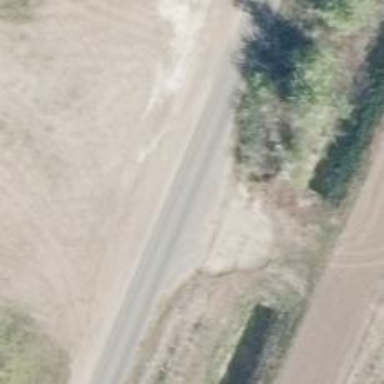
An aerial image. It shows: Passing place on the road.